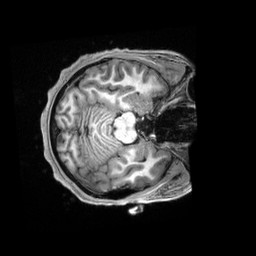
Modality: T1w
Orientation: axial
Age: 18
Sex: female
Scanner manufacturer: siemens
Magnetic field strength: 3 T
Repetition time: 2.5 s
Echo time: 0.00222 s